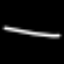
Label: line